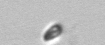
Label: nanoplankton_mix